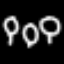
Label: leaf